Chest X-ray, PA view. Patient: 13 years old, sex F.
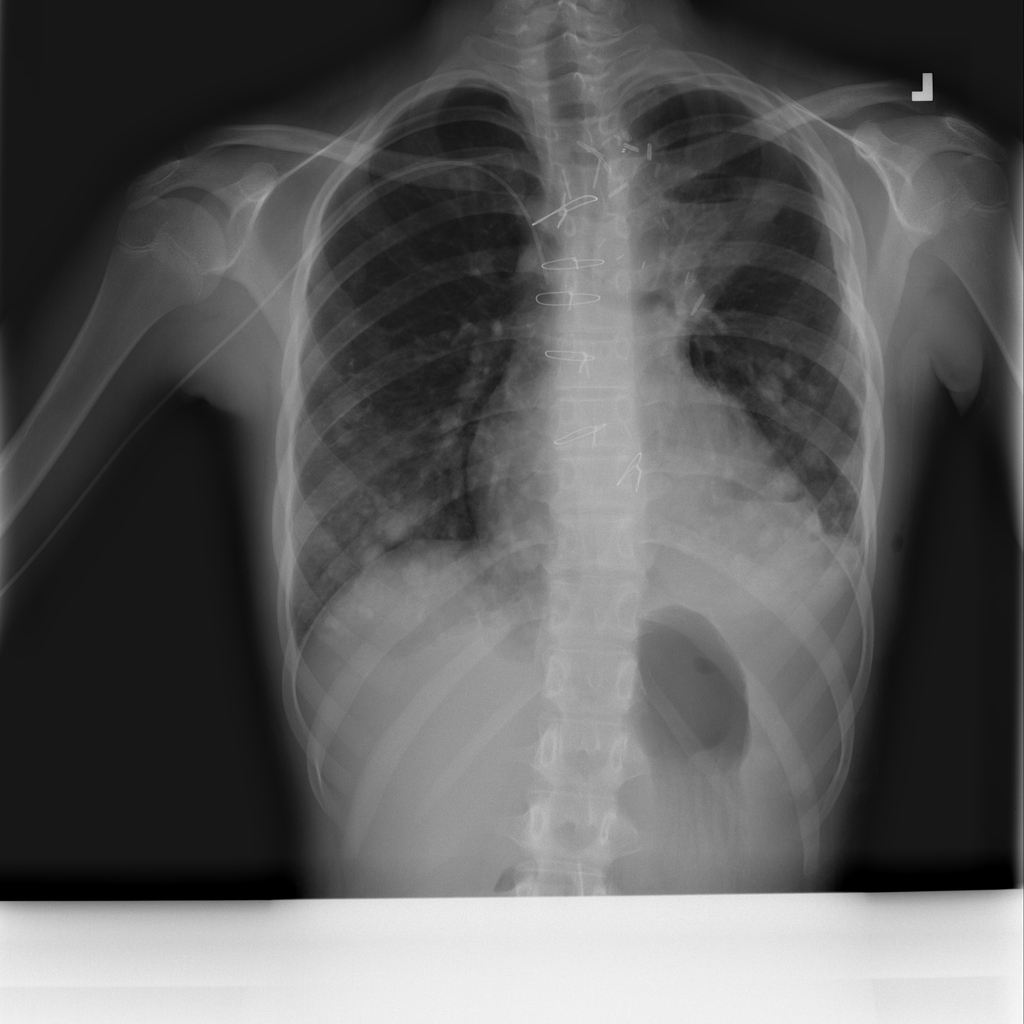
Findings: Mass, Pneumothorax